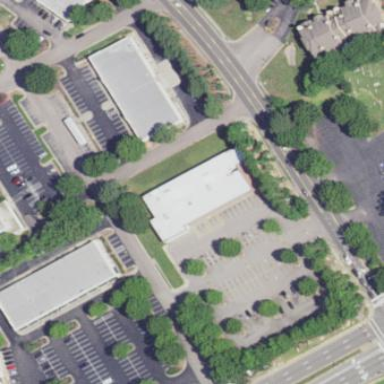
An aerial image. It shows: Commercial building.